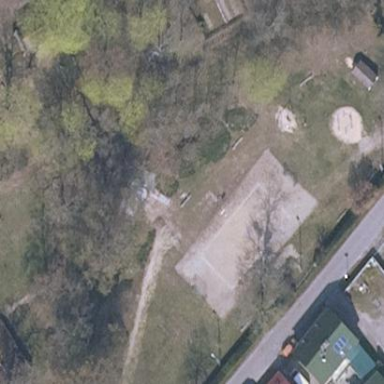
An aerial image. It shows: Park.